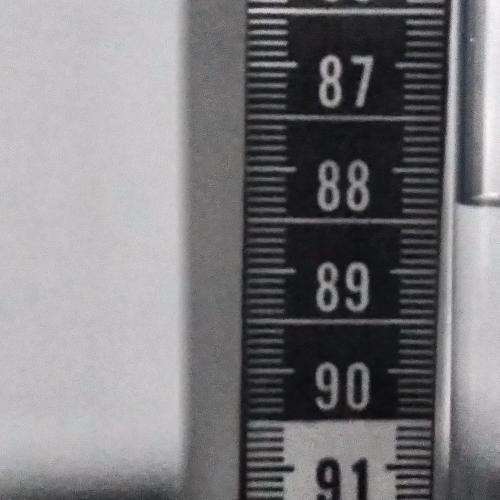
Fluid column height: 88.3 cm